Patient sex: F
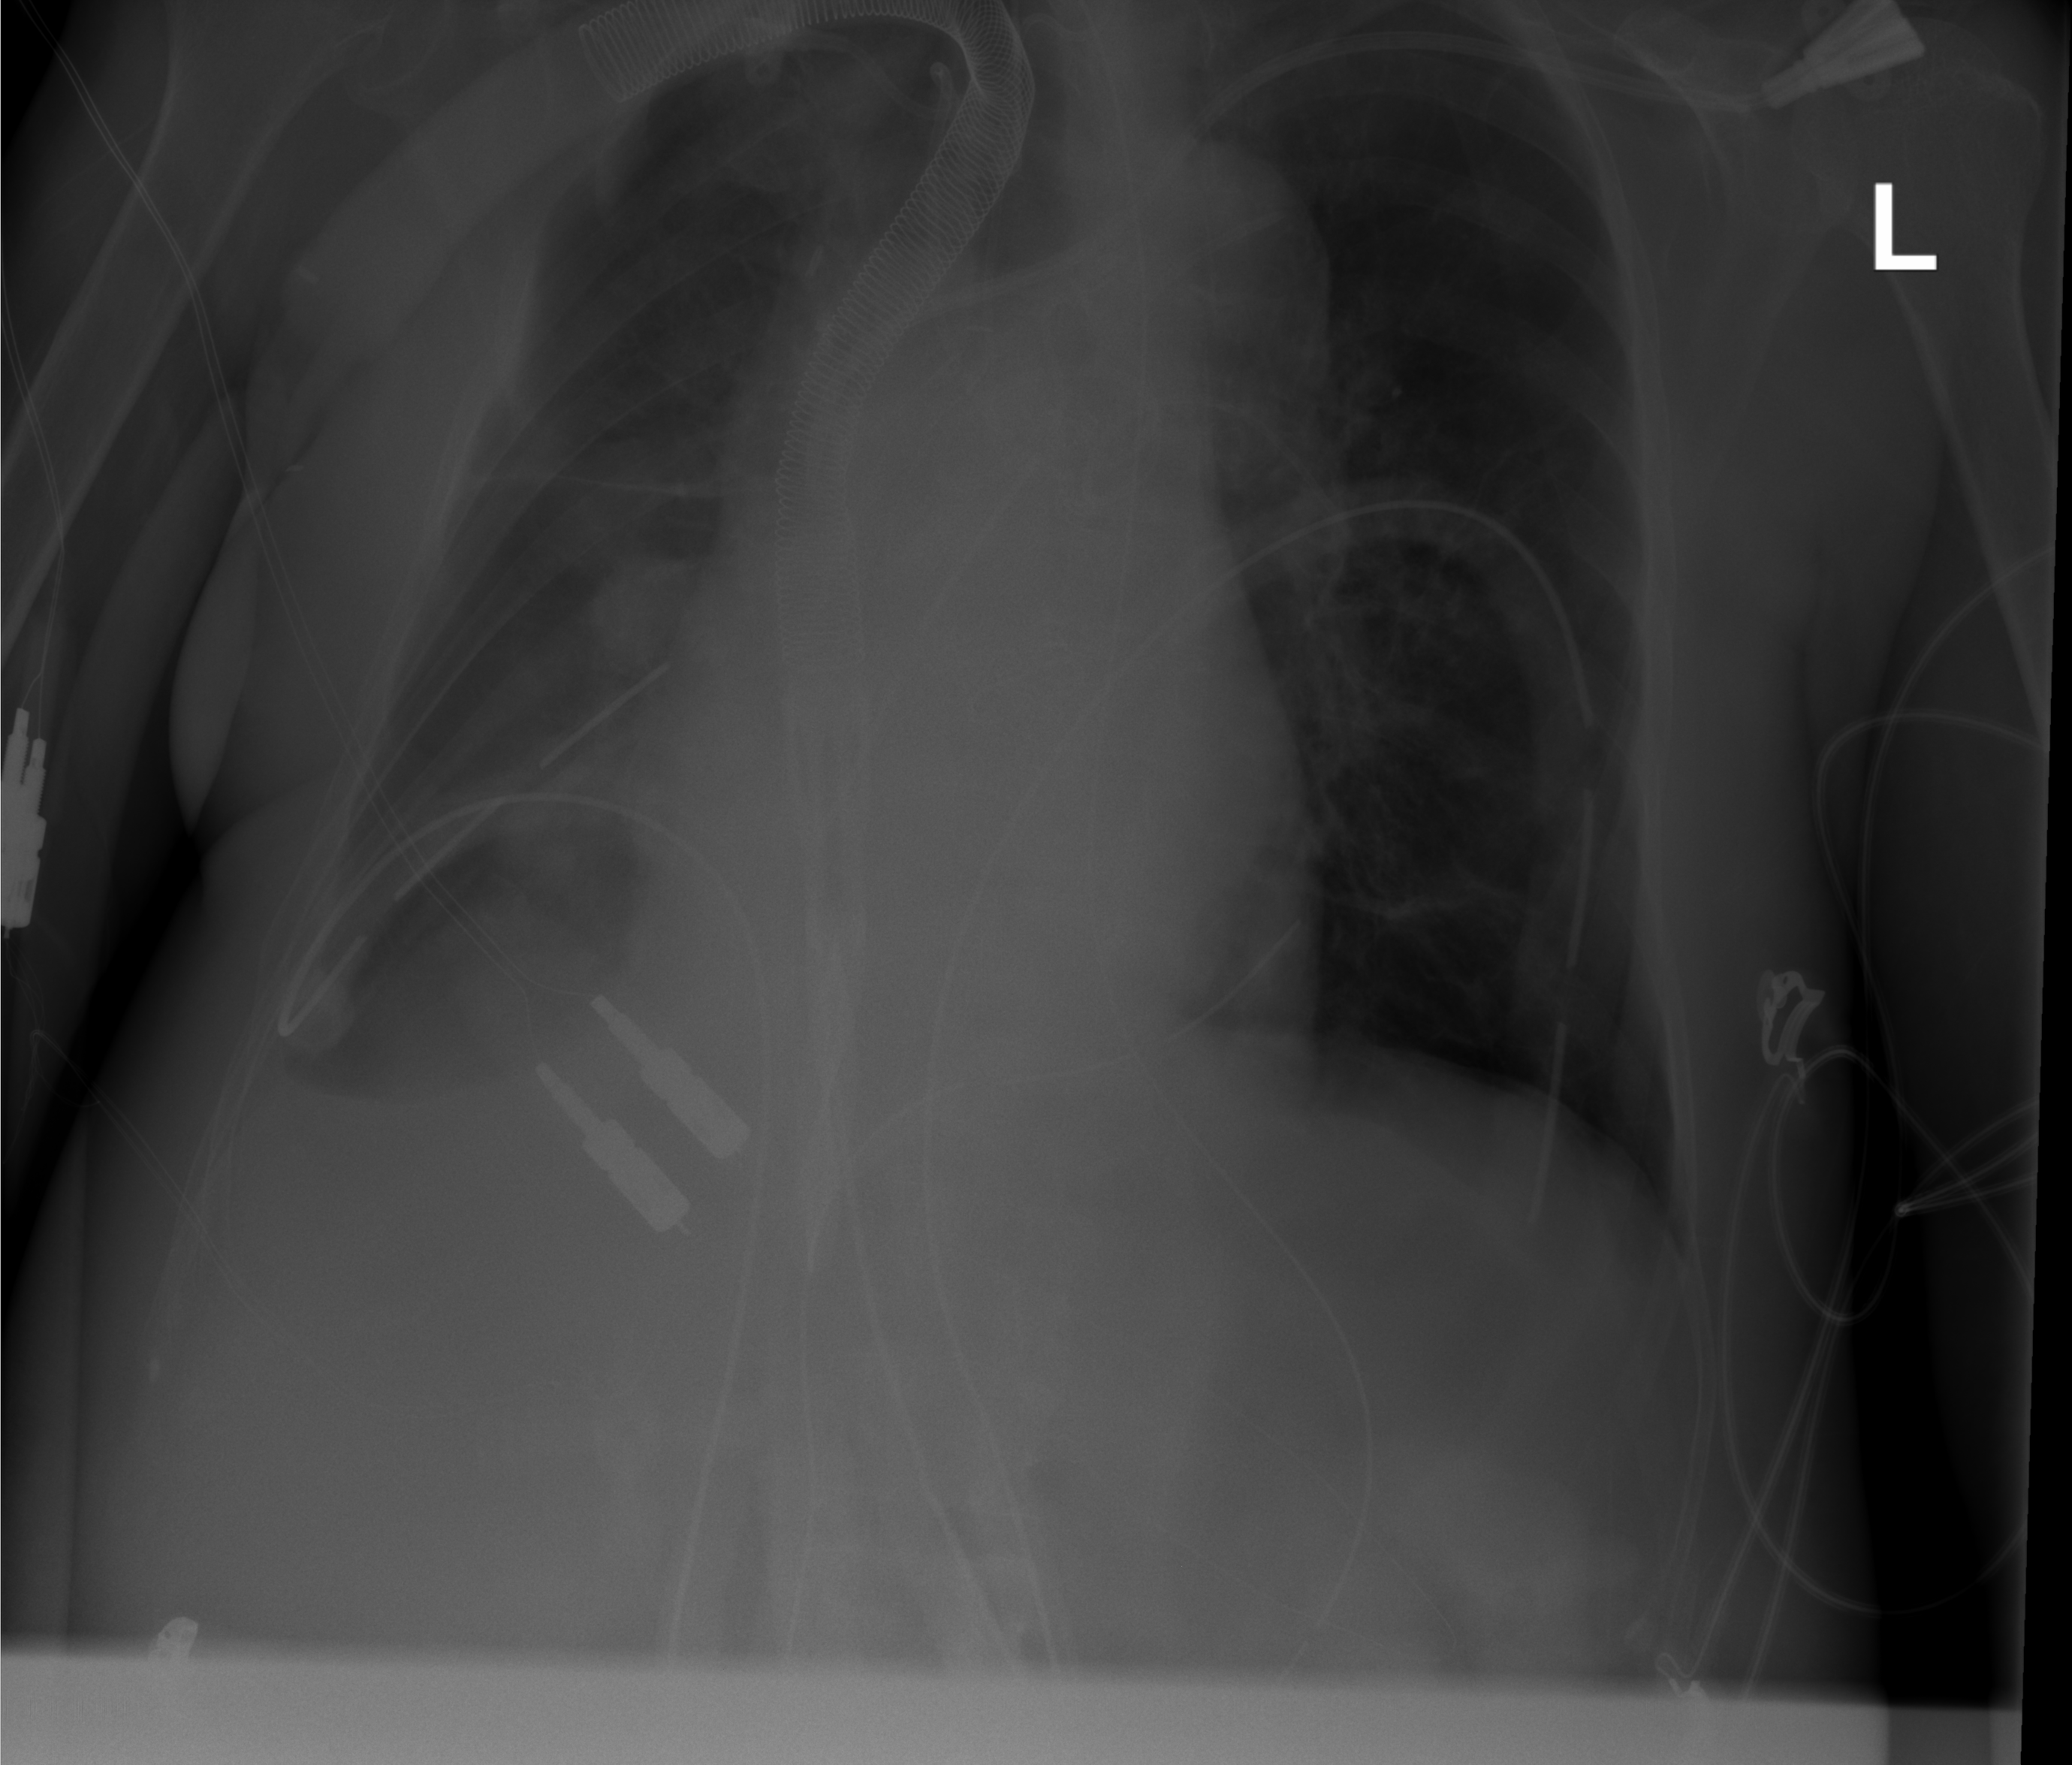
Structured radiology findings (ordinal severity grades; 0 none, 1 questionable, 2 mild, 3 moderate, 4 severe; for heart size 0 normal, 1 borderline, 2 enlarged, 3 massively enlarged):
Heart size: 0
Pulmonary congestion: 1
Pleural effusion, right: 3
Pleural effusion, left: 0
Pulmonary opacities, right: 2
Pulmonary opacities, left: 1
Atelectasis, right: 3
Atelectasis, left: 0